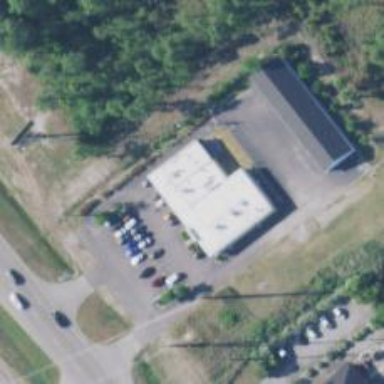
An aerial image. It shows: Veterinary facility.